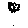
Label: flower